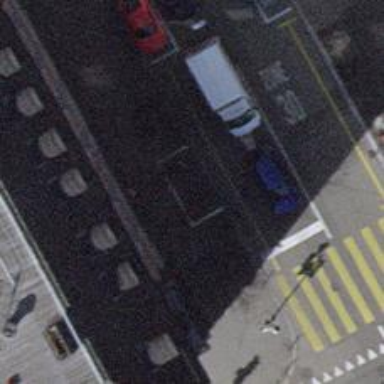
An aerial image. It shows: Bicycle parking facility.